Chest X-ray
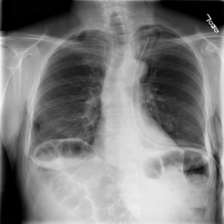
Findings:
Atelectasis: negative
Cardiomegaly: negative
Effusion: positive
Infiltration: negative
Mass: negative
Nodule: positive
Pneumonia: negative
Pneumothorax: negative
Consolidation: negative
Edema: negative
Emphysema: positive
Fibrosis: negative
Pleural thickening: positive
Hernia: negative